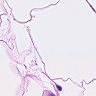
Metastatic tissue present: no